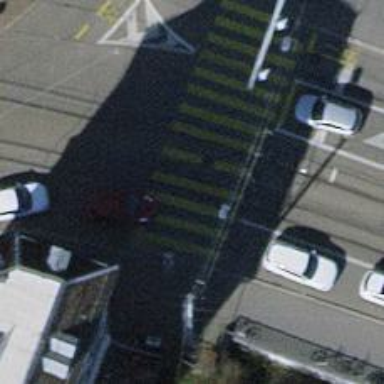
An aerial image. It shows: Tram crossing on the railway.